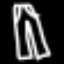
Label: pants